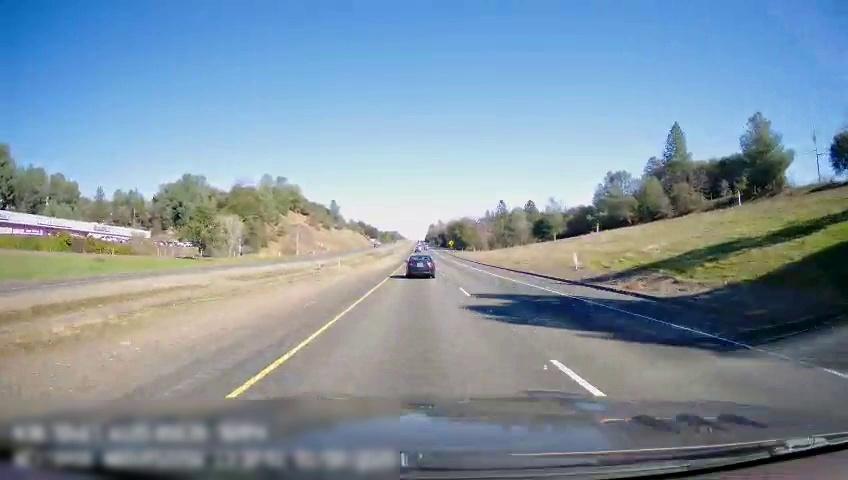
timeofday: Day
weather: Sunny
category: Drivable Space
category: Drivable Space
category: Vehicles | Car
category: Lanes | Current Lane
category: Lanes | Current Lane
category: Lanes | Alternate Lane